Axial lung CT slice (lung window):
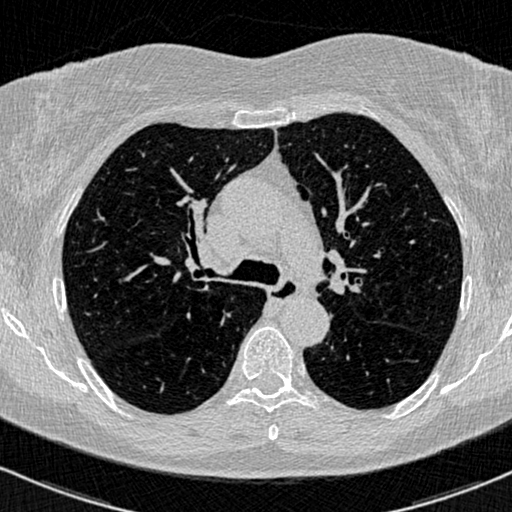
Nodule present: no